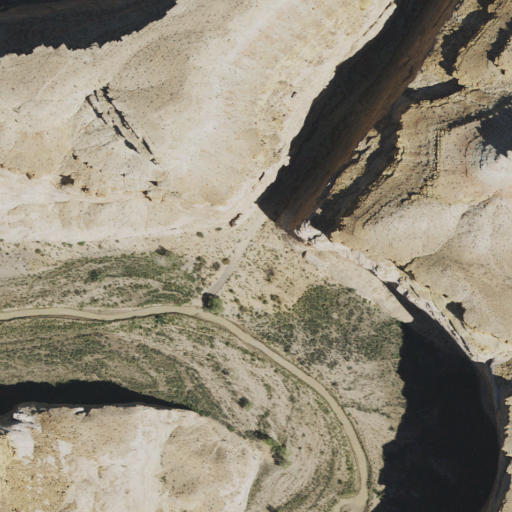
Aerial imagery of valley in Utah named Poncho Wash containing shrub, evergreen forest, barren land, and open water